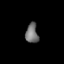
Tissue: lung
Cell type: Endothelial cells
Senescence score: 0.545
Nuclear area (px): 242
Mean DAPI intensity: 113.537